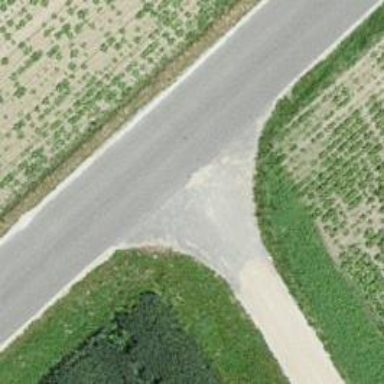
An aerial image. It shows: Tertiary road with asphalt surface.